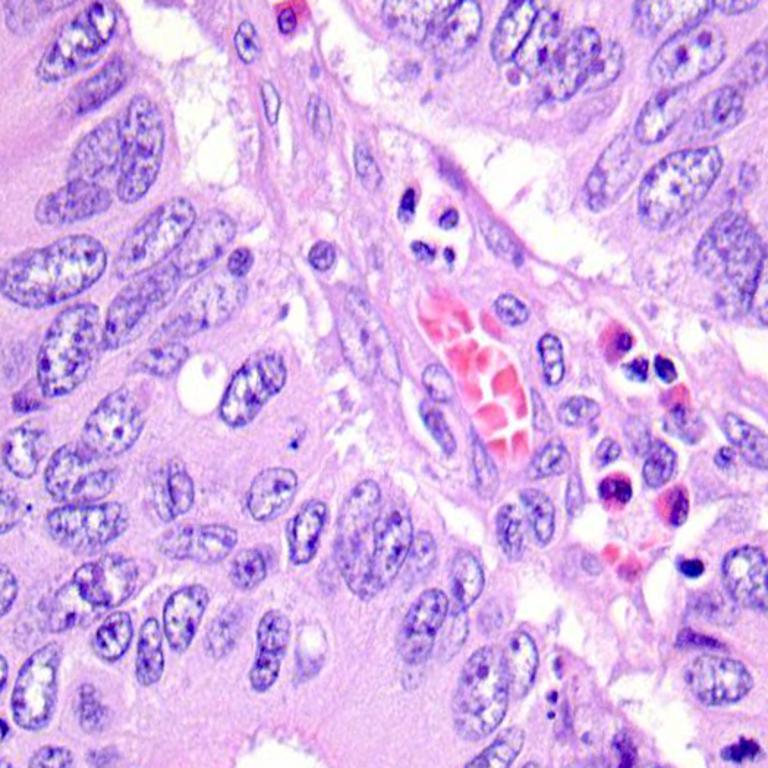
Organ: colon
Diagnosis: adenocarcinomas